Question: I have modified the code from 'Head First Android' display to get the RSS feeds from NASA's Image of the Day. I decided to use 'AsyncTask' to get the data and then pass it back to the UI thread to update. However, there is some strange results here.

The one on the right is the UI after clicking the button. Strange enough.
Below is my code for the 'Activity'
'''
package com.example.nasadailyimage;
import android.os.AsyncTask;
import android.os.Bundle;
import android.app.Activity;
import android.app.AlertDialog;
import android.content.DialogInterface;
import android.view.Menu;
import android.view.View;
import android.view.View.OnClickListener;
import android.widget.*;
public class NasaDailyImage extends Activity {
@Override
protected void onCreate(Bundle savedInstanceState) {
super.onCreate(savedInstanceState);
setContentView(R.layout.main);
Button b = (Button) findViewById(R.id.button);
//get feeds only when button is clicked!
b.setOnClickListener(new OnClickListener() {
@Override
public void onClick(View v) {
new AsyncRetriever().execute(new IotdHandler()); // Get the feeds !!
}
});
}
//------------------------------------------------------------------------------
@Override
public boolean onCreateOptionsMenu(Menu menu) {
// Inflate the menu; this adds items to the action bar if it is present.
getMenuInflater().inflate(R.menu.nasa_daily_image, menu);
return true;
}
//------------------------------------------------------------------------------
/**
* This method is called by onPostExecute and is used to update the UI.
* It first checks if an error occured while parsing the RSS feed.
* If yes, it displays "Error" in all TextViews and displays an
* AlertDialog.
* Else, it displays the new data.
* @param hasErrorOccured
* @param reply
*/
public synchronized void resetDisplay(boolean hasErrorOccured,IotdHandler reply){
if(hasErrorOccured){
AlertDialog.Builder alertDialogBuilder = new AlertDialog.Builder(
this);
// set title
alertDialogBuilder.setTitle("An error has occured while retrieving feed");
// set dialog message
alertDialogBuilder
.setMessage("Click to exit")
.setCancelable(false)
.setNegativeButton("Exit",new DialogInterface.OnClickListener() {
public void onClick(DialogInterface dialog,int id) {
// if this button is clicked, just close
// the dialog box and do nothing
dialog.cancel();
}
});
// create alert dialog
AlertDialog alertDialog = alertDialogBuilder.create();
// show it
alertDialog.show();
TextView textHeader = (TextView) findViewById(R.id.textHeader);
TextView date = (TextView) findViewById(R.id.date);
ImageView img = (ImageView) findViewById(R.id.image);
TextView desc = (TextView) findViewById(R.id.desc);
textHeader.setText("Error");
date.setText("Error");
desc.setText("Error");
return;
}else{
TextView textHeader = (TextView) findViewById(R.id.textHeader);
TextView date = (TextView) findViewById(R.id.date);
ImageView img = (ImageView) findViewById(R.id.image);
TextView desc = (TextView) findViewById(R.id.desc);
textHeader.setText(reply.getTitle());
date.setText(reply.getDate());
img.setImageBitmap(reply.getImage());
desc.setText(reply.getDescription());
}
}
//------------------------------------------------------------------------------
/**
* This class retrieves data from the RSS feed. I am using AsyncTask because
* it is not a good practice to block the UI thread while performing
* network operations.
*
*/
class AsyncRetriever extends AsyncTask<IotdHandler,Void,IotdHandler>{
@Override
protected IotdHandler doInBackground(IotdHandler... arg0) {
IotdHandler handler = arg0[0];
handler.processFeed(); // get the RSS feed data !
return handler;
}
//------------------------------------------------------------------------------
@Override
protected void onPostExecute(IotdHandler fromInBackground){
resetDisplay(fromInBackground.errorOccured,fromInBackground);
}
//------------------------------------------------------------------------------
}
}
'''
---
### IotdHandler
'''
public class IotdHandler extends DefaultHandler{
private String url = "http://www.nasa.gov/rss/image_of_the_day.rss";
/**
* Since the events get called differently, you need to keep
* a track of which tag you are in.
*/
private boolean inTitle = false;
private boolean inDescription = false;
private boolean inItem = false;
private boolean inDate = false;
public boolean errorOccured = false;
boolean firstItemHit = false;
private Bitmap image = null;
private String title = null;
private StringBuffer description = new StringBuffer();
private String date = null;
//------------------------------------------------------------------------------
public void processFeed(){
try{
SAXParserFactory factory = SAXParserFactory.newInstance();
SAXParser parser = factory.newSAXParser();
InputStream stream = new URL(url).openStream();
parser.parse(stream, this);
}catch(Exception e){
errorOccured = true;
}
}
//------------------------------------------------------------------------------
private Bitmap getBitmap(String url){
try{
HttpURLConnection con = (HttpURLConnection)new URL(url).openConnection();
con.setDoInput(true);
con.connect();
InputStream input = con.getInputStream();
Bitmap bmp = BitmapFactory.decodeStream(input);
input.close();
return bmp;
}catch(Exception e){
errorOccured = true;
return null;
}
}
//------------------------------------------------------------------------------
@Override
public void startElement(String uri,String localName,String qName,
Attributes attr) throws SAXException{
if(localName.equals("item")){
if(localName.equals("title")){inTitle = true;}
if(localName.equals("description")){inDescription = true;}
if(localName.equals("pubDate")){inDate = true;}
if(localName.equals("enclosure")){
String url = attr.getValue(0);
getBitmap(url);
}
}
}
//------------------------------------------------------------------------------
@Override
public void characters(char[] ch,int start,int length){
String charData = new String(ch);
if(inTitle){
title = charData;
}
if(inDescription){
description.append(charData);
}
if(inDate){
date = charData;
}
}
//------------------------------------------------------------------------------
public Bitmap getImage(){return image;}
public String getTitle(){return title;}
public StringBuffer getDescription(){return description;}
public String getDate(){return date;}
//------------------------------------------------------------------------------
}
'''
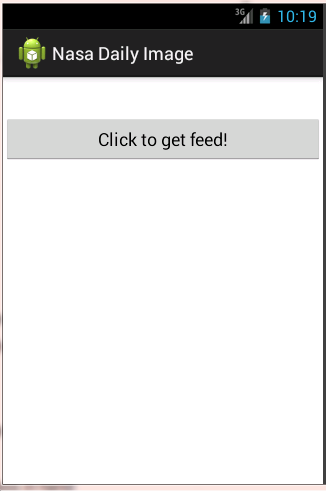
Answer: I believe the issue is in the startElement function in your IotdHandler
basically you are doing a check to see if localName equals "item", then within that if block you check to see if localName equals "title" then "description" etc. None of those inner if statements will ever be true since they will only be evaluated when localName equals "item"
You could remove the check
> if(localName.equals("item"))
all together that way those inner if statements have a chance of evaluating to true or if you want to ensure the matches for title, description etc. are within the item node you could change it to:
'''
if(localName.equals("item")){inItem = true;}
if(inItem){
if(localName.equals("title")){inTitle = true;}
if(localName.equals("description")){inDescription = true;}
if(localName.equals("pubDate")){inDate = true;}
if(localName.equals("enclosure")){
String url = attr.getValue(0);
getBitmap(url);
}
}
'''
Though with all those booleans you are using to determine if you are in a block or not, you should make sure that you set them to false by overriding the endElement function ala
'''
@Override
public void endElement(String uri,String localName,String qName) throws SAXException{
if(localName.equals("item")){inItem = false;}
if(localName.equals("title")){inTitle = false;}
if(localName.equals("description")){inDescription = false;}
if(localName.equals("pubDate")){inDate = false;}
}
'''